Brain MRI, t1w sequence, axial 2D slice.
Patient: age 34, sex M, weight 95 kg, height 1.95 m
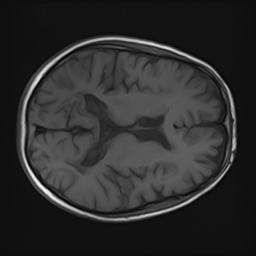